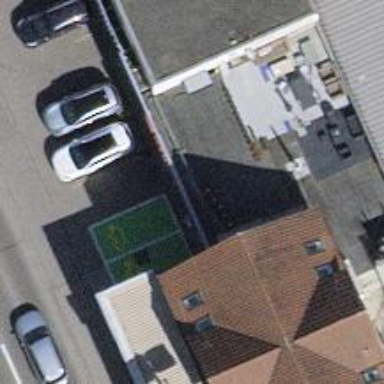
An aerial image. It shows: Charging station.